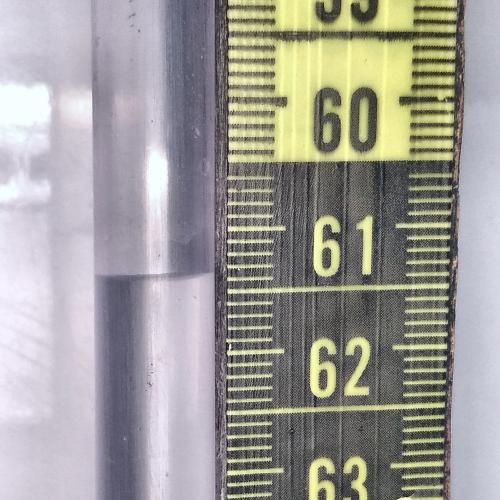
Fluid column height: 61.4 cm